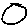
Label: circle